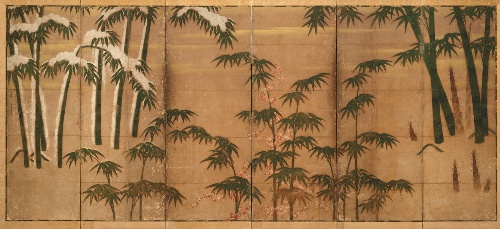
Title: 伝土佐光信筆 四季竹図屏風|Bamboo in the Four Seasons
Artist: Tosa Mitsunobu
Artist bio: Japanese, active ca. 1462–1525
Date: late 15th–early 16th century
Object type: Screens
Classification: Paintings
Medium: Pair of six-panel screens; ink, color, and gold leaf on paper
Culture: Japan
Period: Muromachi period (1392–1573)
Dimensions: Image (each): 61 13/16 in. × 11 ft. 9 3/4 in. (157 × 360 cm)
Department: Asian Art
Credit line: The Harry G. C. Packard Collection of Asian Art, Gift of Harry G. C. Packard, and Purchase, Fletcher, Rogers, Harris Brisbane Dick, and Louis V. Bell Funds, Joseph Pulitzer Bequest, and The Annenberg Fund Inc. Gift, 1975
Accession year: 1975
Repository: Metropolitan Museum of Art, New York, NY
Tags: Bamboo